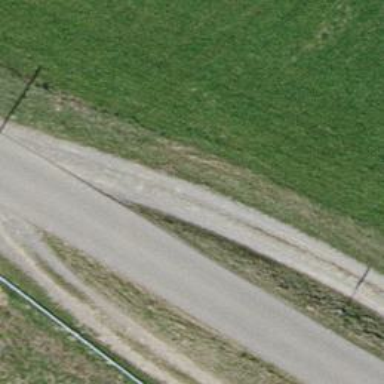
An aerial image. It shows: Pebblestone track with grade2 tracktype.